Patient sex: F
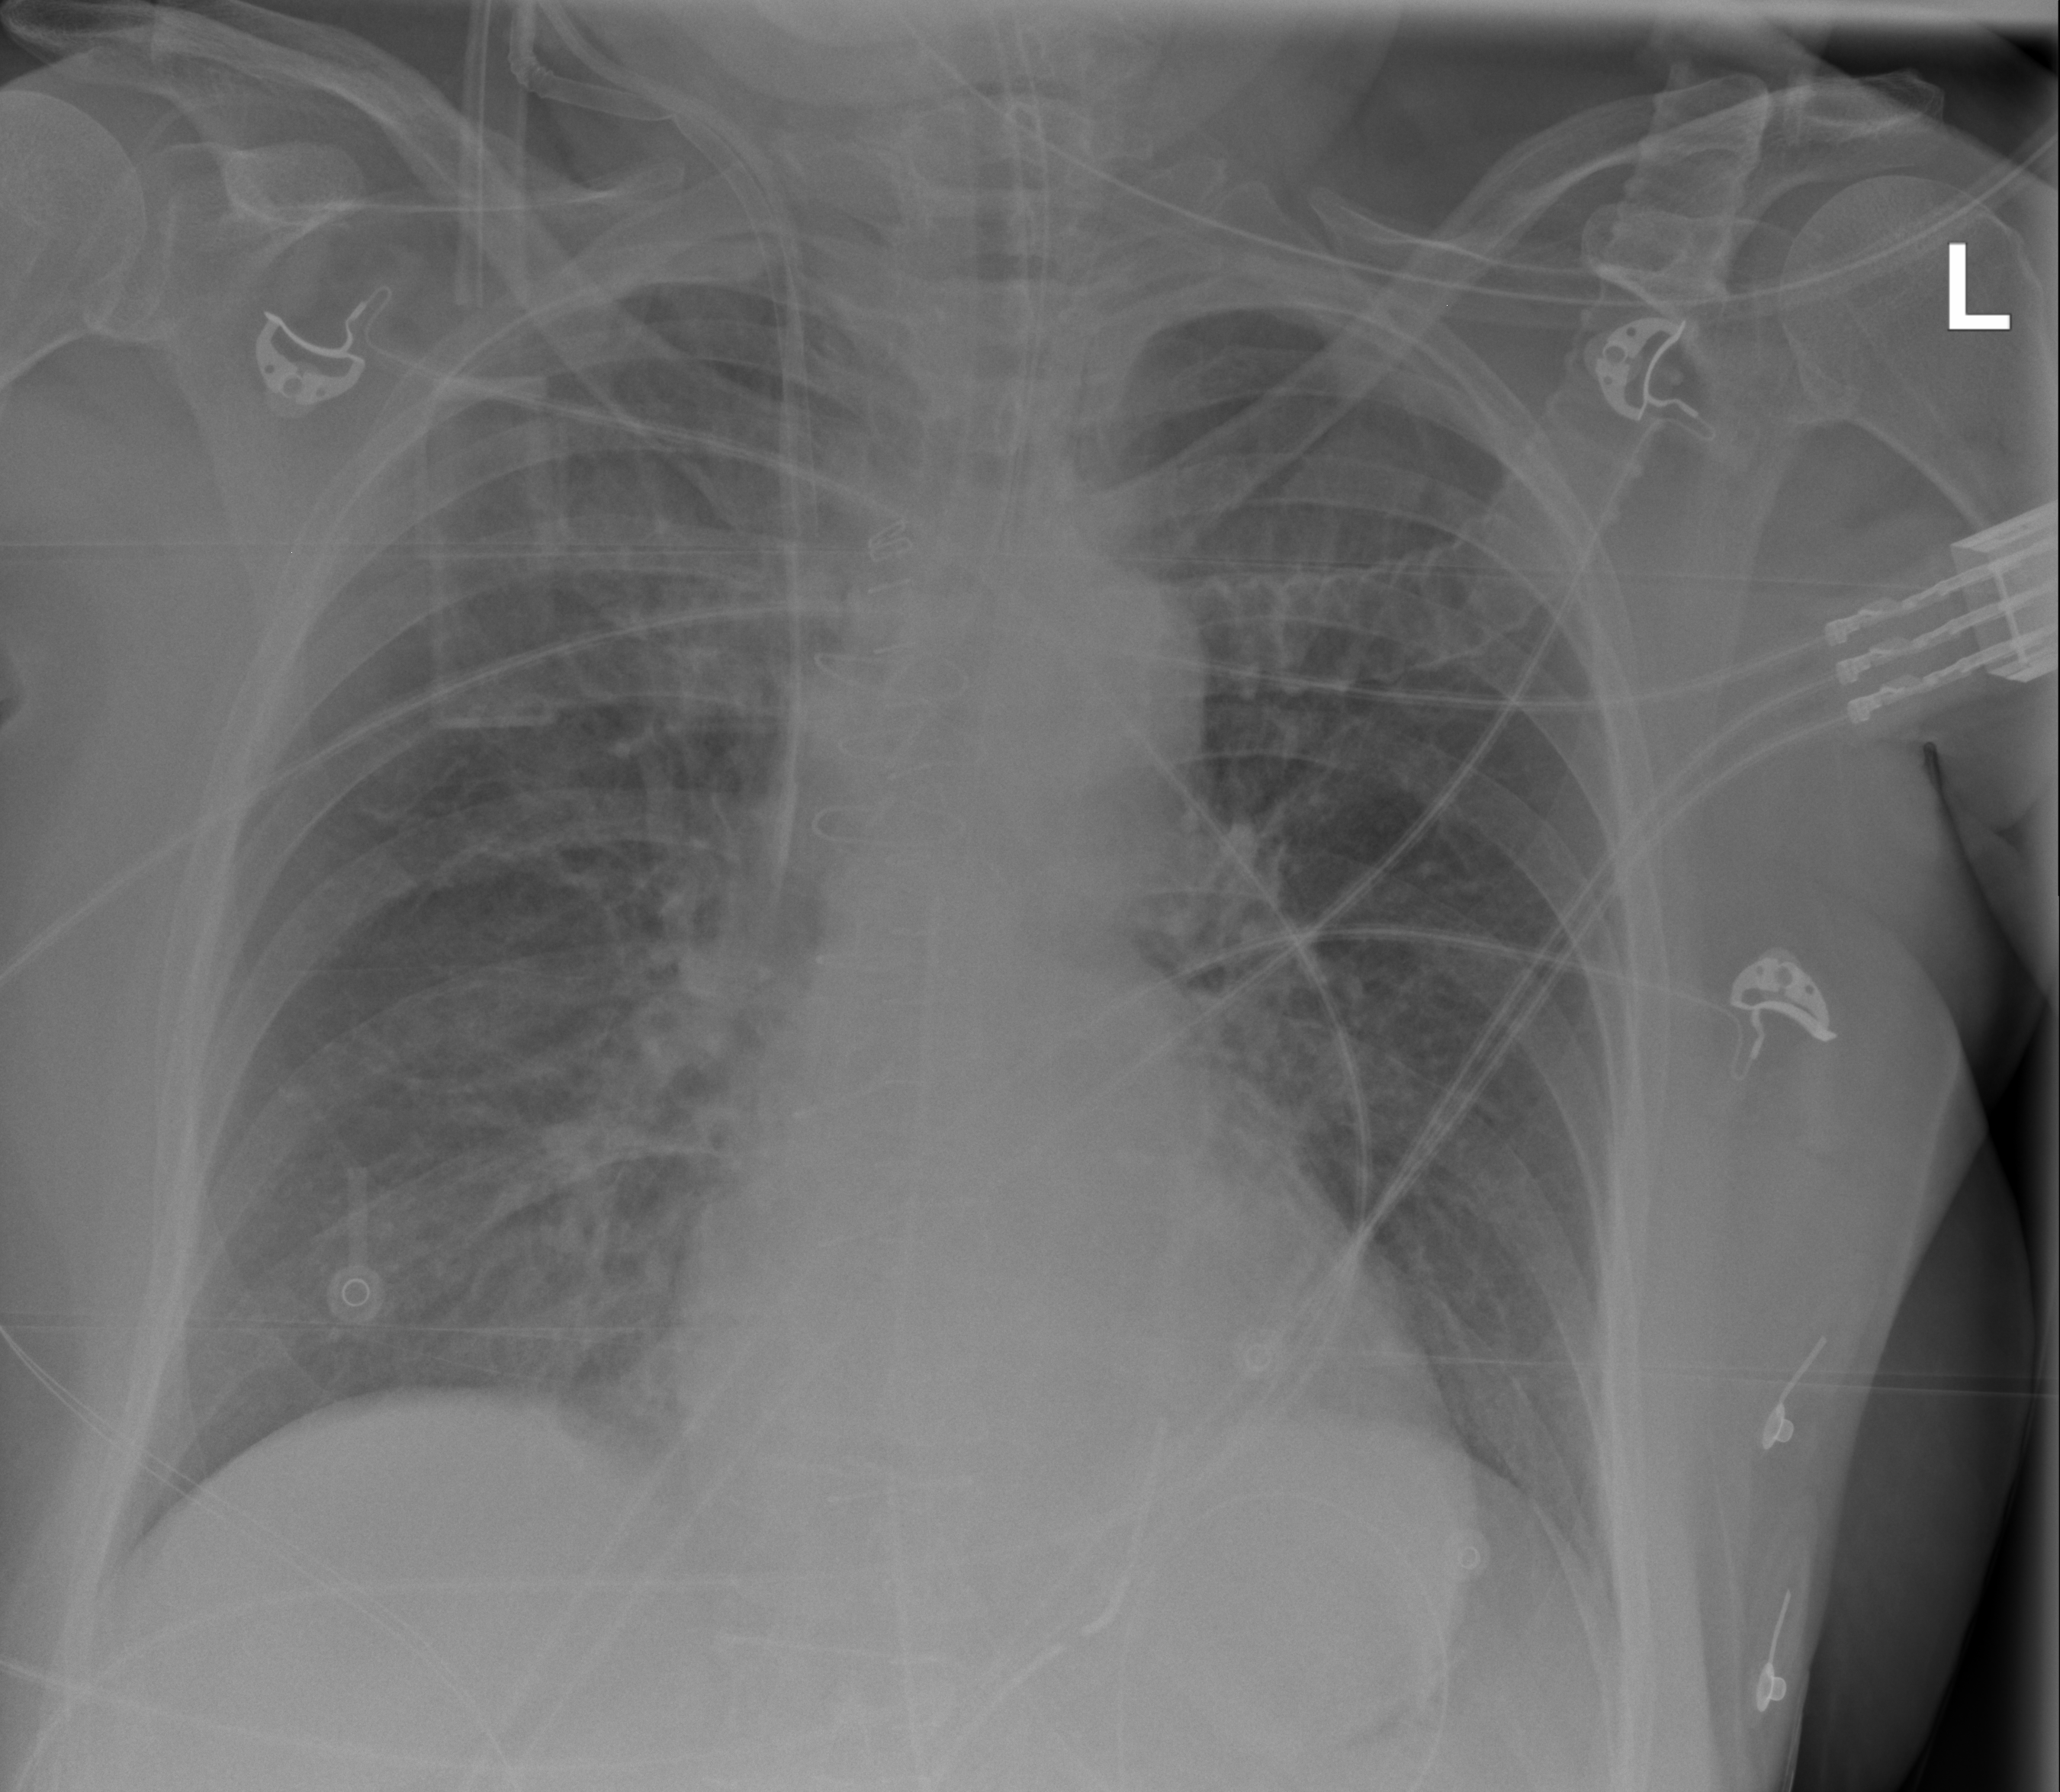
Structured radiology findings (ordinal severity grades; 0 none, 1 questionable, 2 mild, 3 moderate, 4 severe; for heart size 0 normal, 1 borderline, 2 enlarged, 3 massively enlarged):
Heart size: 0
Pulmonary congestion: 0
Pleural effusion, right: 0
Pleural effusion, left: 0
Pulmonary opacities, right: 0
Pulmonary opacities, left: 0
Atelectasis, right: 0
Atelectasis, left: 0